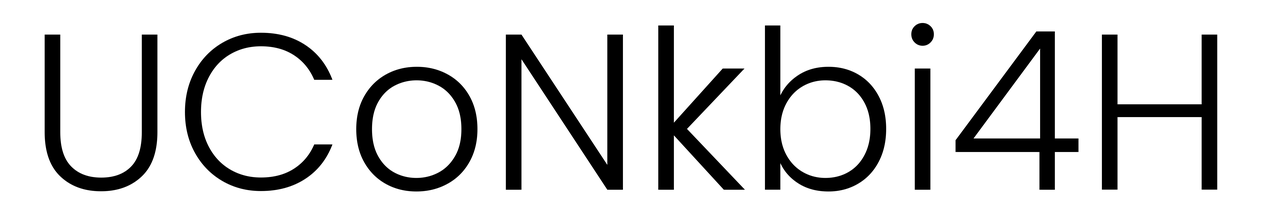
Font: Poppins-Light